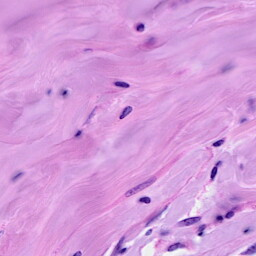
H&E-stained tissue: Breast